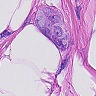
Metastatic tissue present: yes